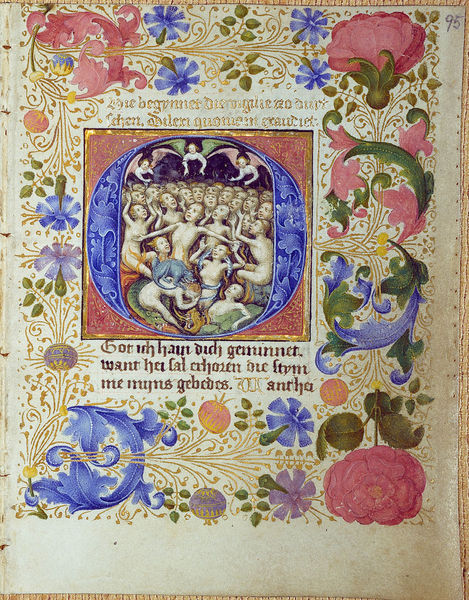
Titel: Lochner-Gebetsbuch
Künstler: Stefan Lochner
Institution: Darmstadt, Universitäts- und Landesbibliothek
Schlagwörter: blau, blätter, grün, menschen, blumen, blüten, rosen, ornament, schauen, gold, drei, rosa, engel, ranken, schrift, buch, seite, text, initiale, kornblumen, buchseite, fegefeuer, hölle, nelken, handschrift, buchillustration, buchmalerei, manuskript, o